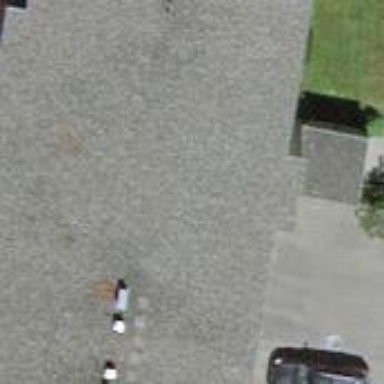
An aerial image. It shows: Residential building with flat roof.